Field crop: maize
Growth stage: 1
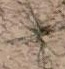
Species: salsola